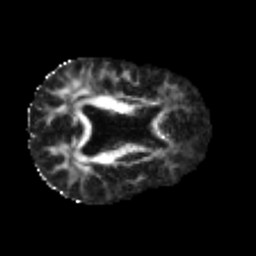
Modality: FA
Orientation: axial
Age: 39
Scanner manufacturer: philips
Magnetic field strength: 3 T
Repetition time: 8.6 s
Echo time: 0.127 s